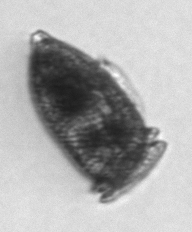
Label: Dinophysis_norvegica